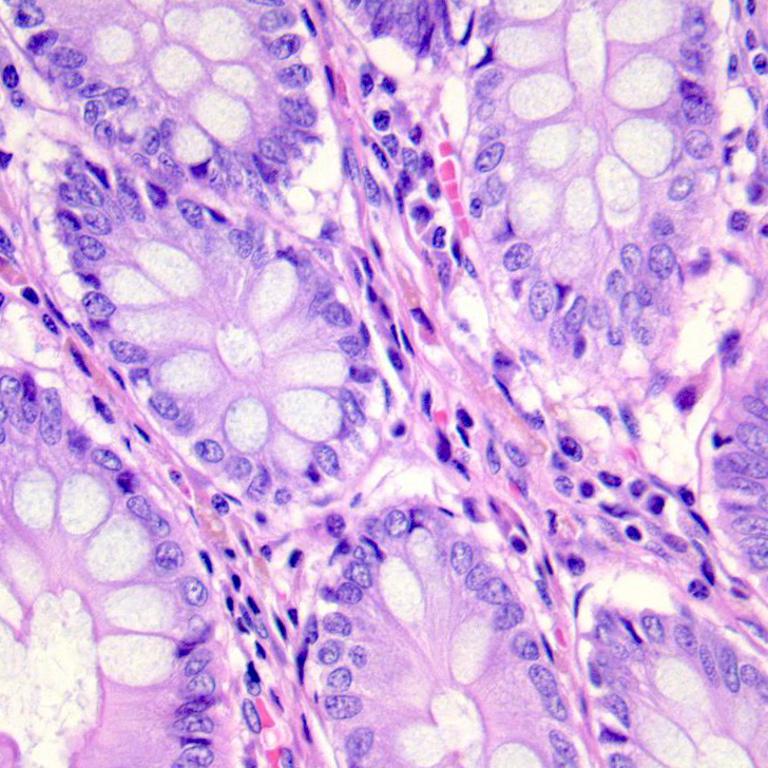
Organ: colon
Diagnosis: benign